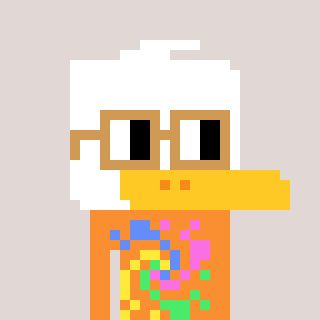
a pixel art character with square brown glasses, a duck-shaped head and a orange-colored body on a warm background